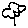
Label: flower